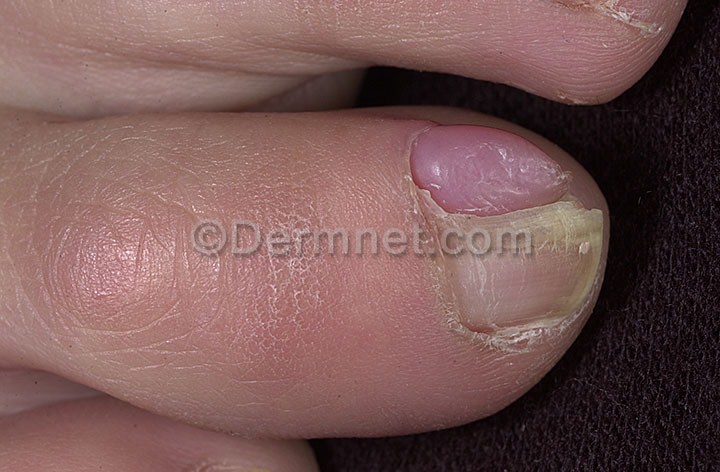
Disease: Nail Fungus and other Nail Disease